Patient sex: M
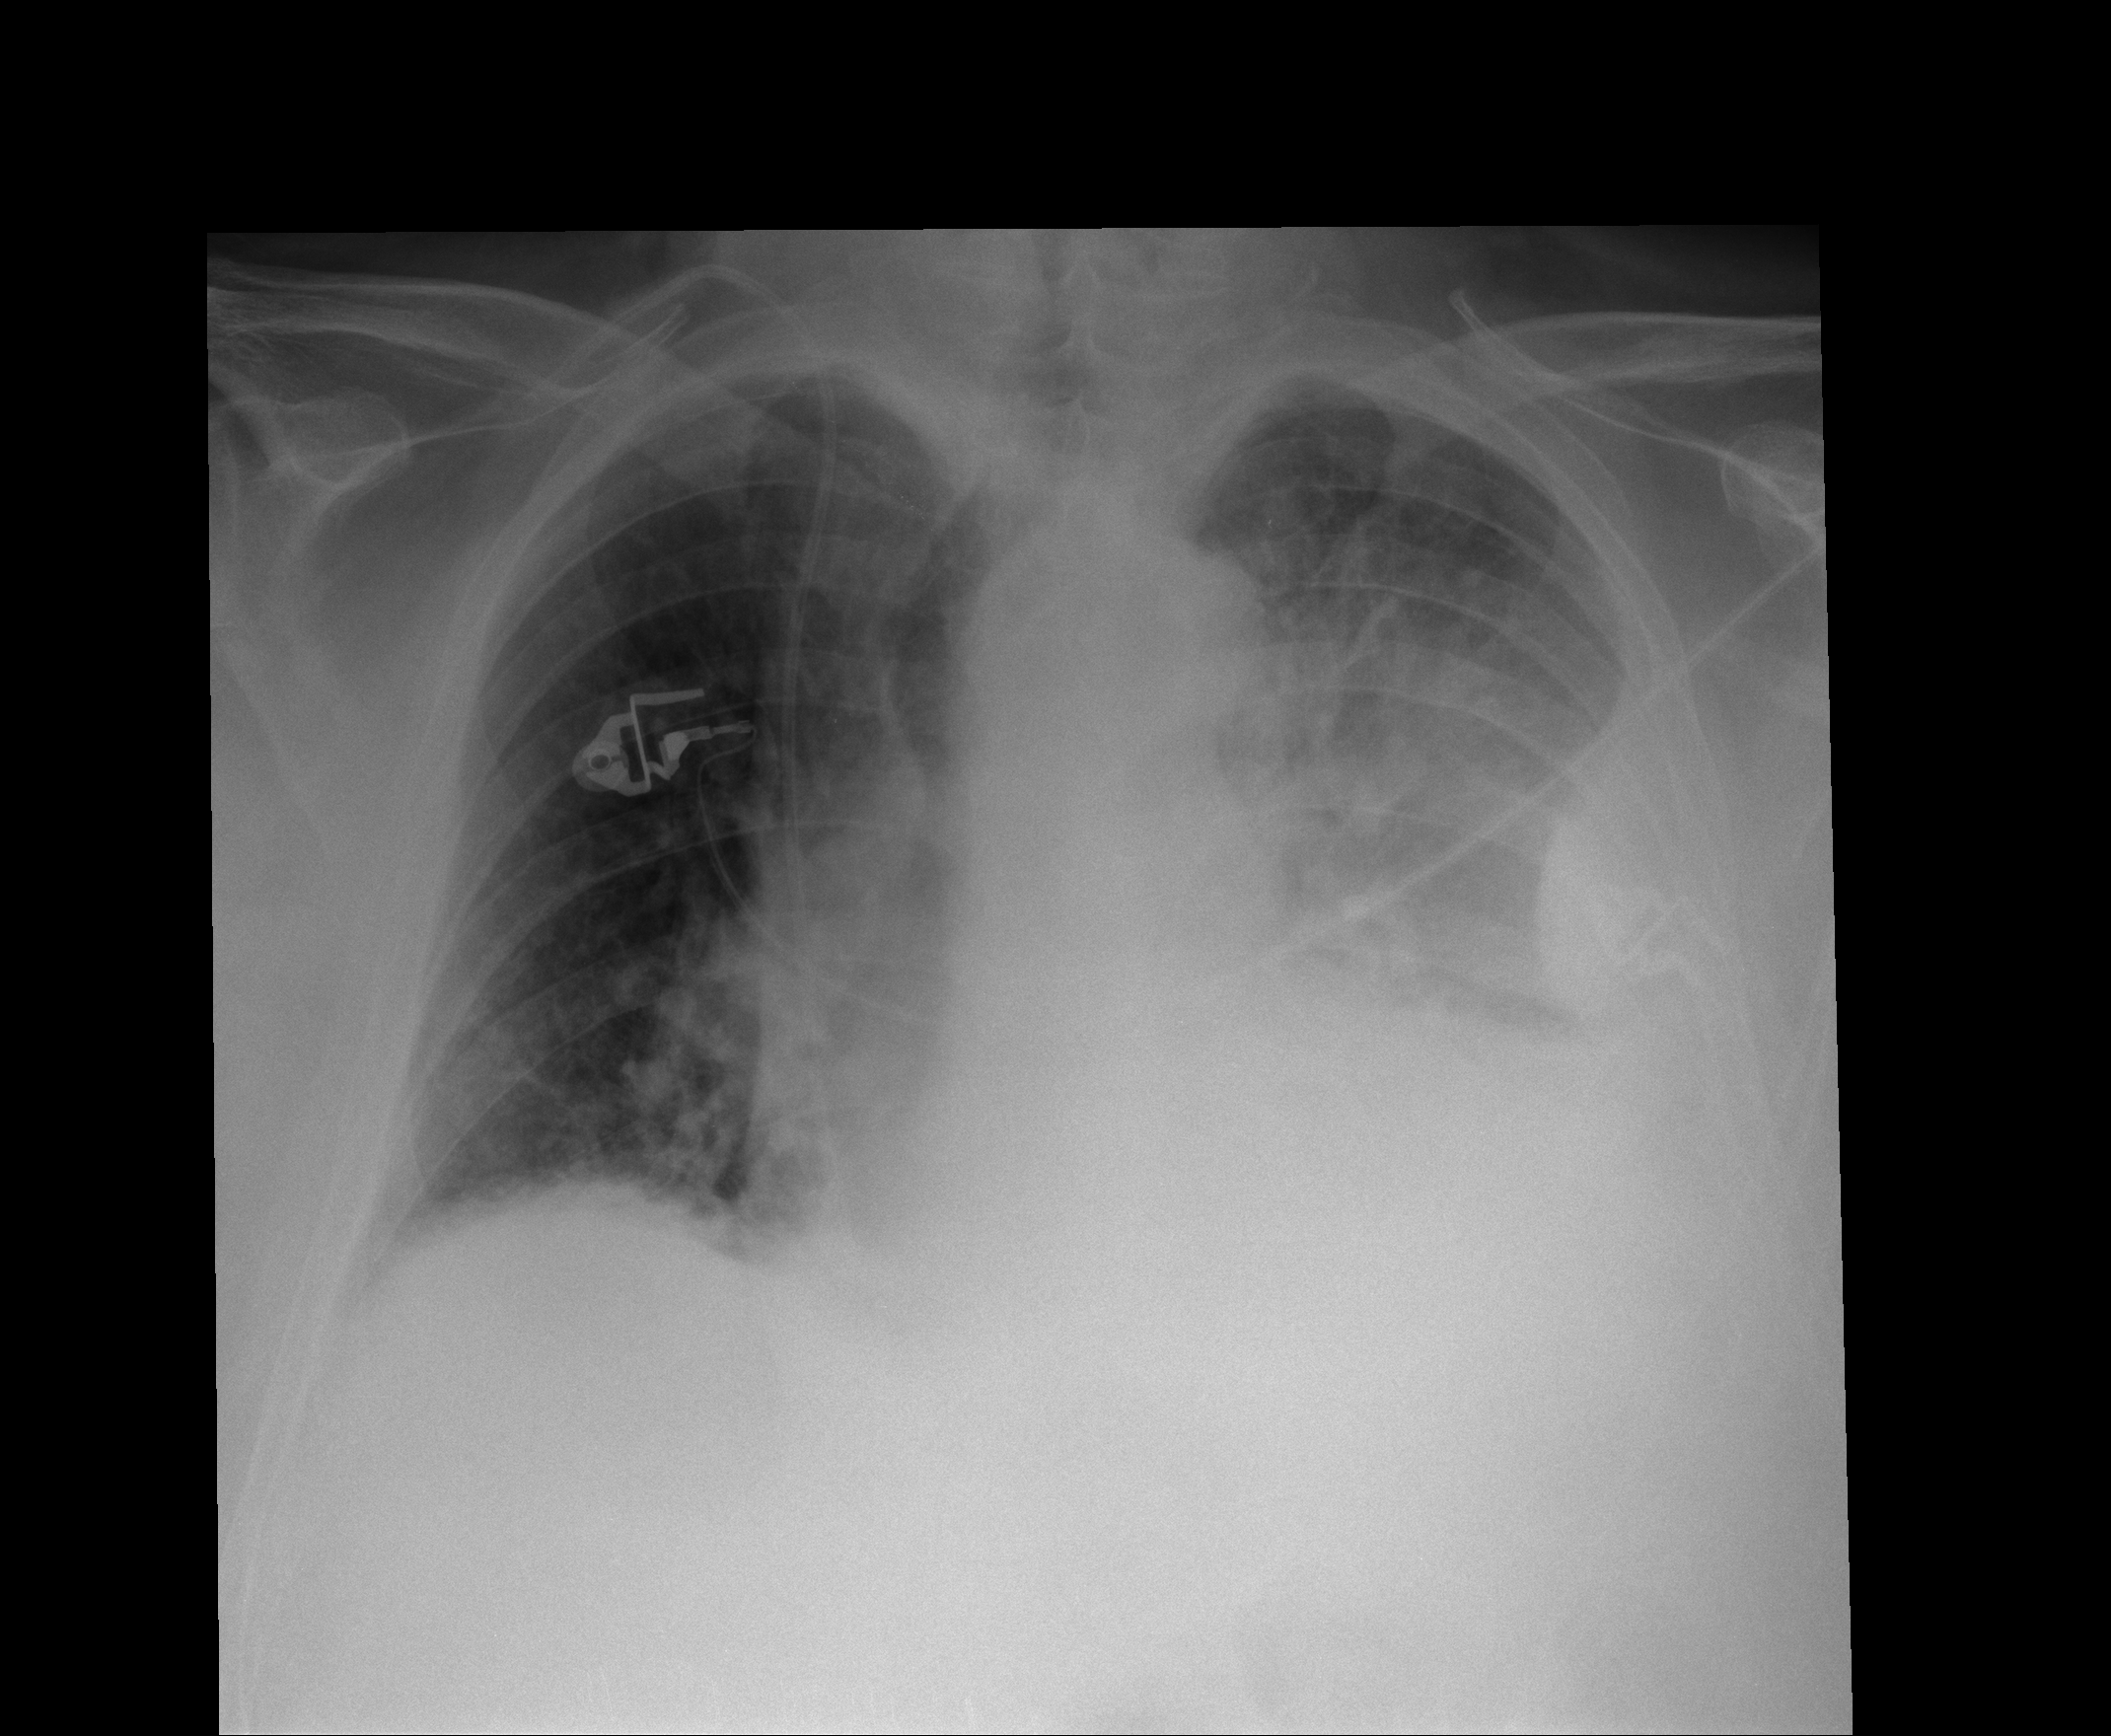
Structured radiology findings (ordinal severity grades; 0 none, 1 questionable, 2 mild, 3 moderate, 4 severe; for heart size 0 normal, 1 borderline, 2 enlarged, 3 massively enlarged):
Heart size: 3
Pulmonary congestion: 2
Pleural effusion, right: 2
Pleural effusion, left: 3
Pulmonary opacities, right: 0
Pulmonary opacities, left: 0
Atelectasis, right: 2
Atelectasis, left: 3